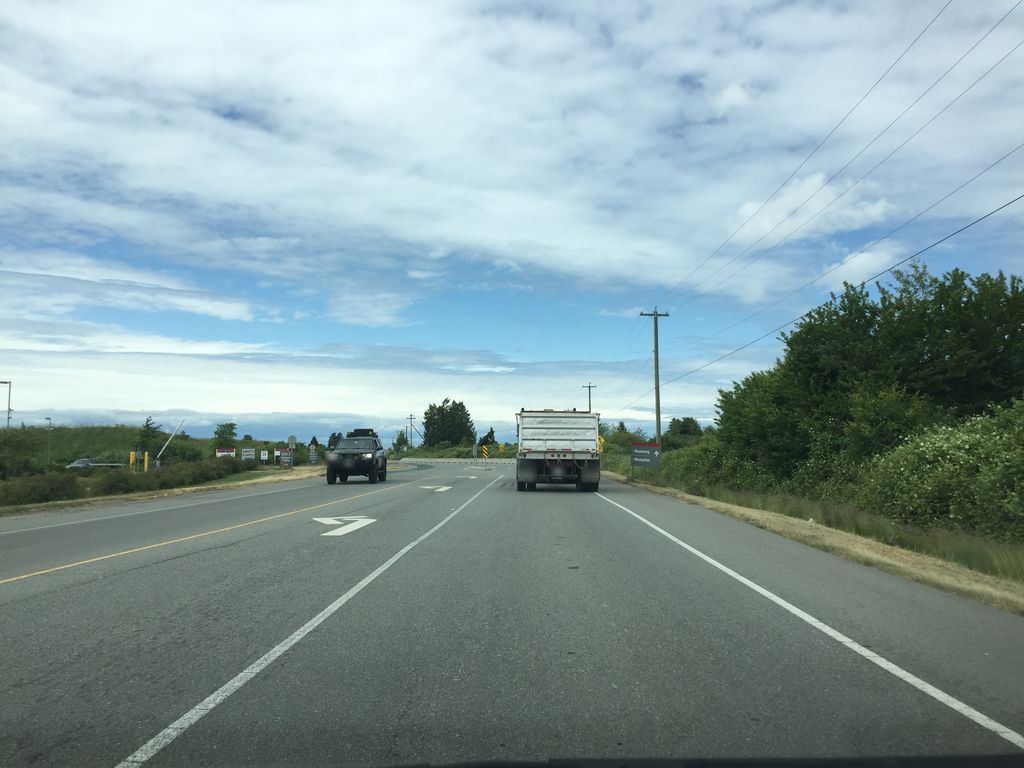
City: vancouver